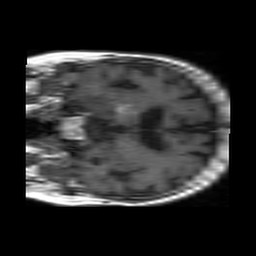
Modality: T1w
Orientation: coronal
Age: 71
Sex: male
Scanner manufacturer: philips
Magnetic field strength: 1.5 T
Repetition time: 0.375 s
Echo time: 0.011 s